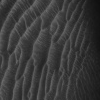
Atmospheric dust classification: not_dusty